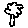
Label: tree